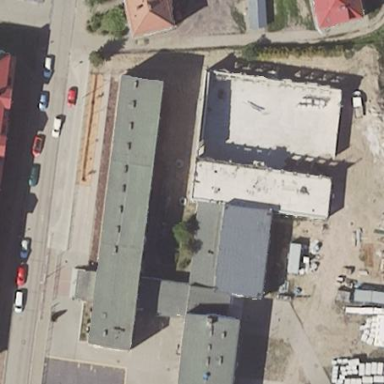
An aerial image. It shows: Sports hall building.